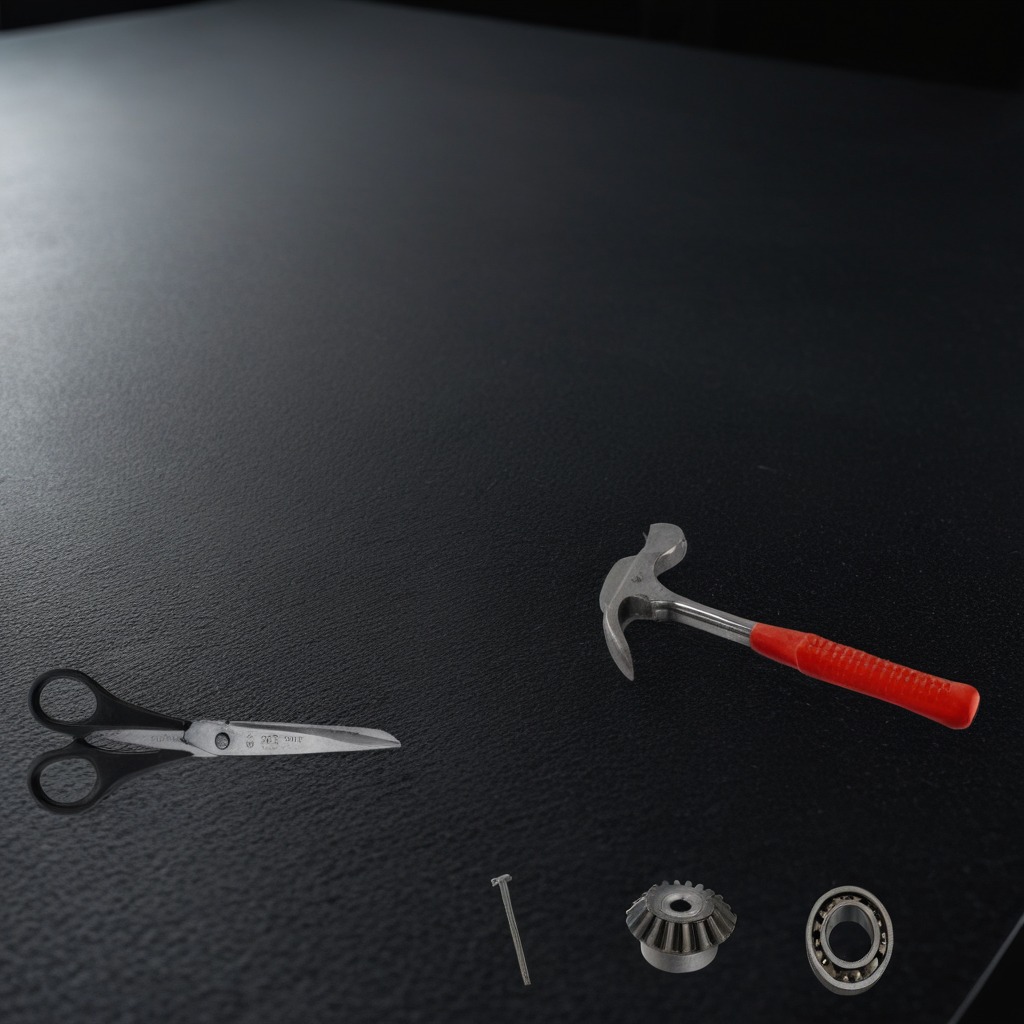
A ball bearing, a gear with teeth, a hammer, an iron nail, and a pair of scissors are lying on the granite tabletop.